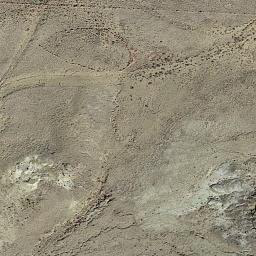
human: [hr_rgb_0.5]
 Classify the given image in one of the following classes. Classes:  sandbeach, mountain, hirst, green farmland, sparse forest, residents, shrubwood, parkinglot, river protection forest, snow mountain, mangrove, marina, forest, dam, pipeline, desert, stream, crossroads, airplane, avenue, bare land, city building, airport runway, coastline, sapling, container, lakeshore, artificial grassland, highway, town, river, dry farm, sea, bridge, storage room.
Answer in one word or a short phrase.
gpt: bare land